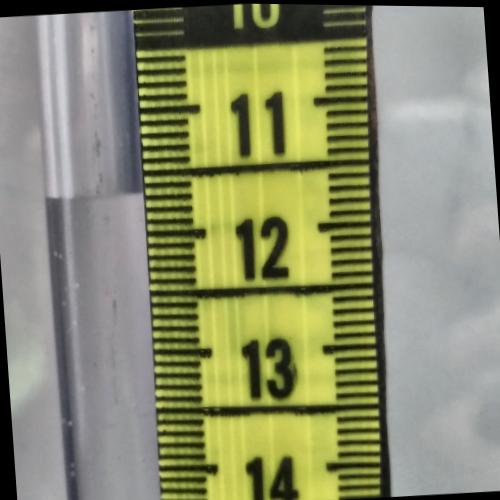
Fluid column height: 11.7 cm